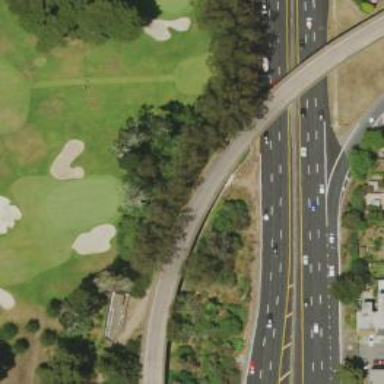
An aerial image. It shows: Trunk link highway bridge.